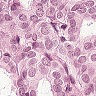
Metastatic tissue present: yes